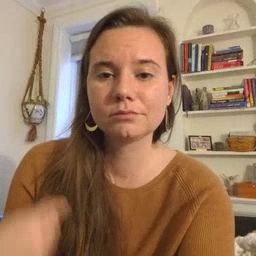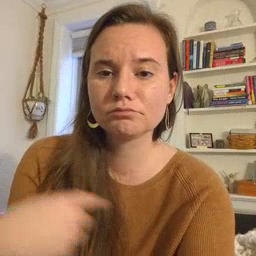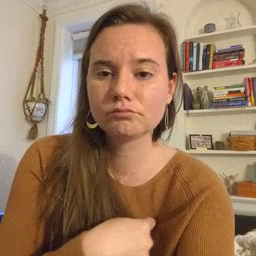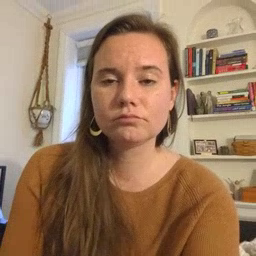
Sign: weus